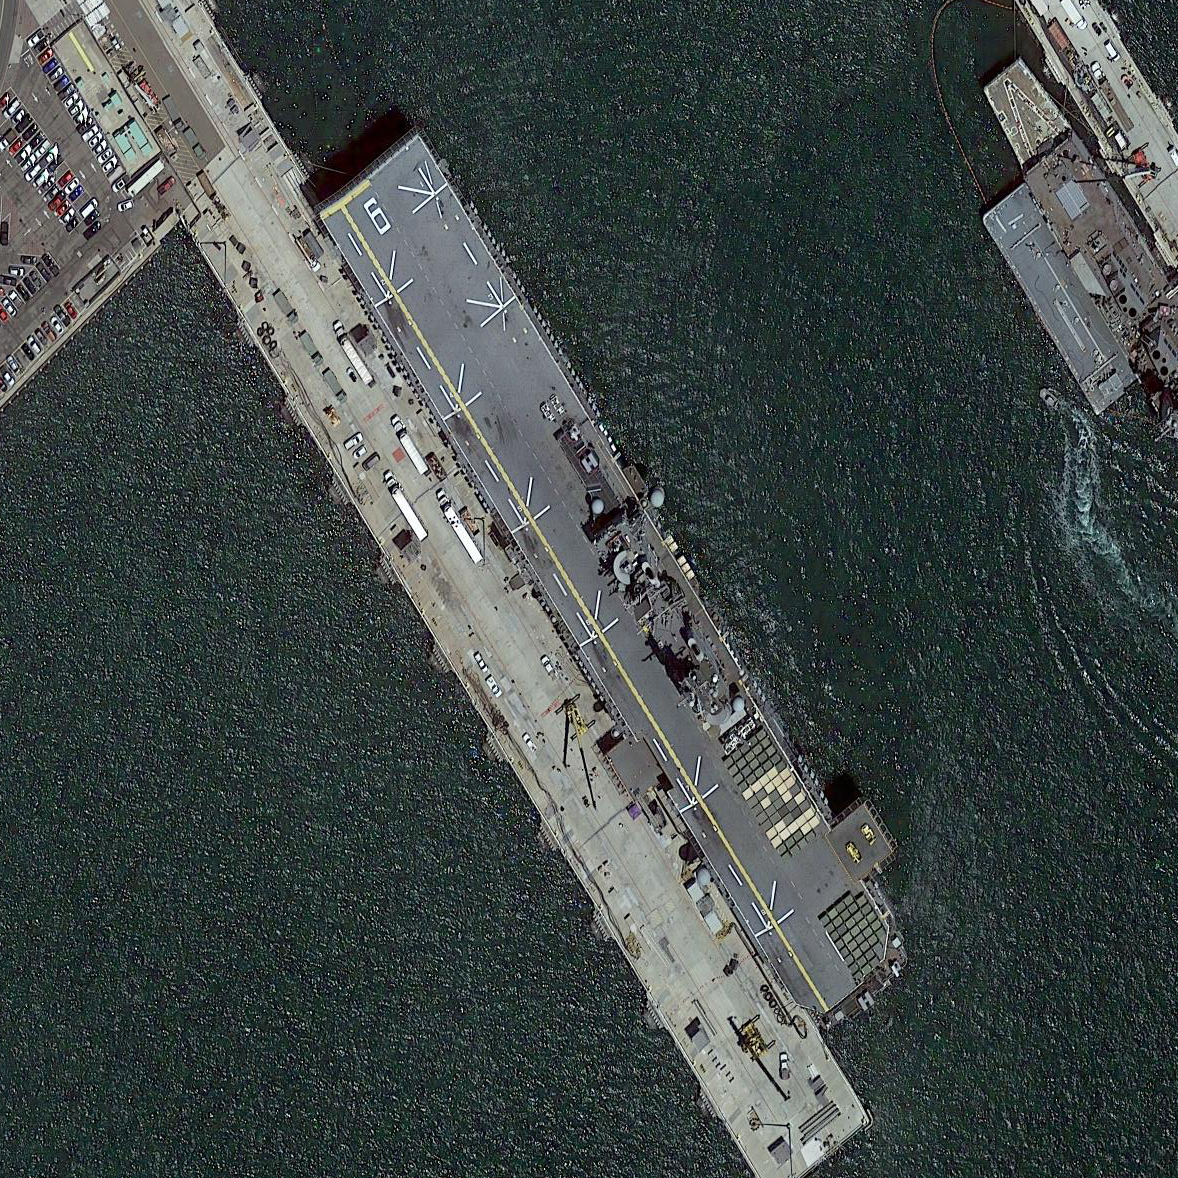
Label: assault